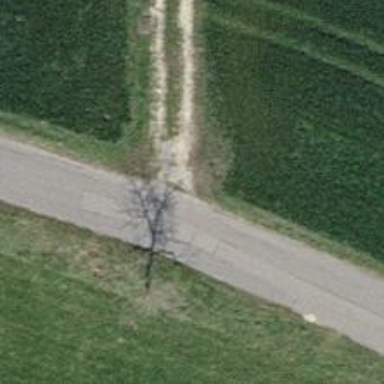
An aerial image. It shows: Track road with grade3 tracktype.